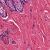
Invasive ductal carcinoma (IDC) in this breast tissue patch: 0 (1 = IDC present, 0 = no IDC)